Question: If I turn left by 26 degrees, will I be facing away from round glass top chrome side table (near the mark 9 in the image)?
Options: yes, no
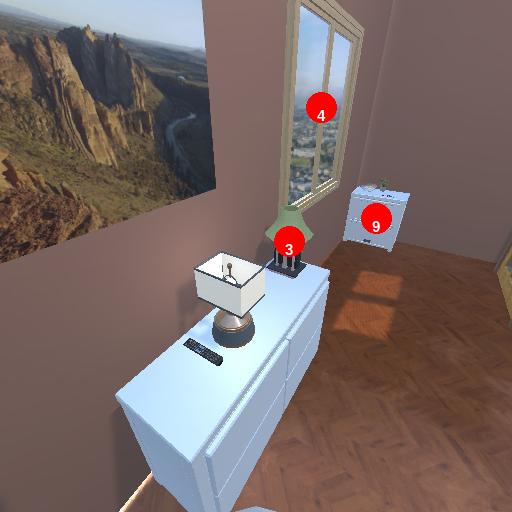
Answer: yes